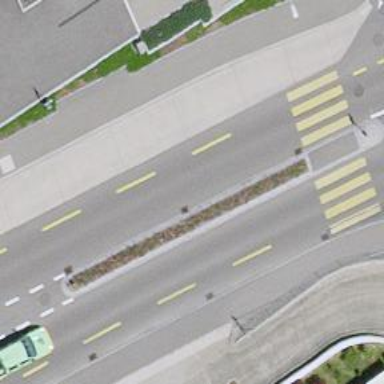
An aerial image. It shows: Primary highway with asphalt surface and designated cycle lane.